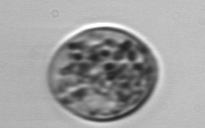
Label: Amoeba